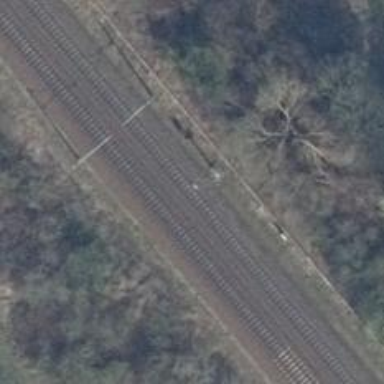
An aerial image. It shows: Railway signal.